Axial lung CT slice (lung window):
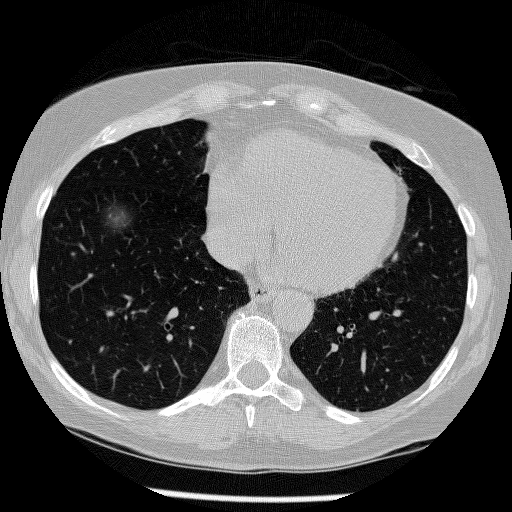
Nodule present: no